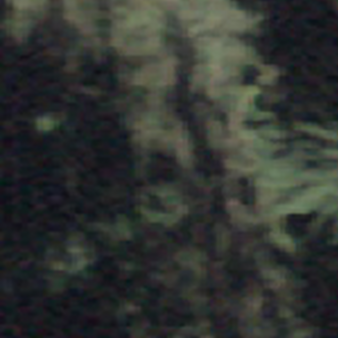
Label: other